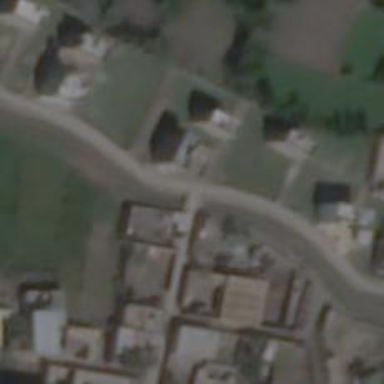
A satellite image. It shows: Residential road with bridge.